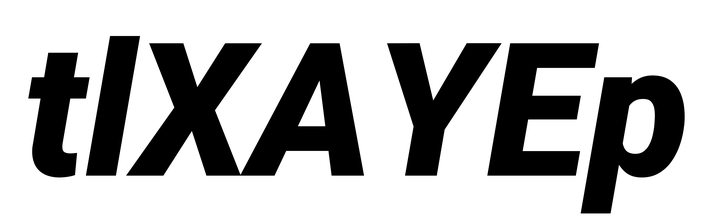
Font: Roboto-Italic_Black_Italic